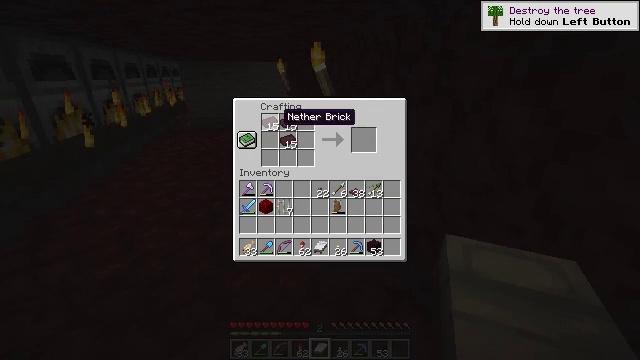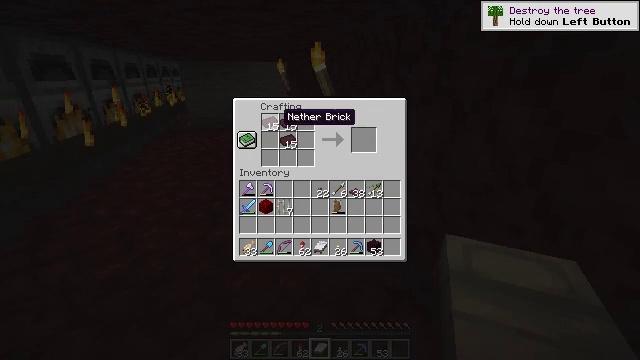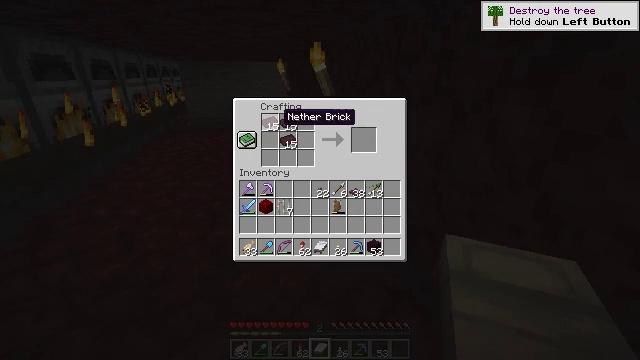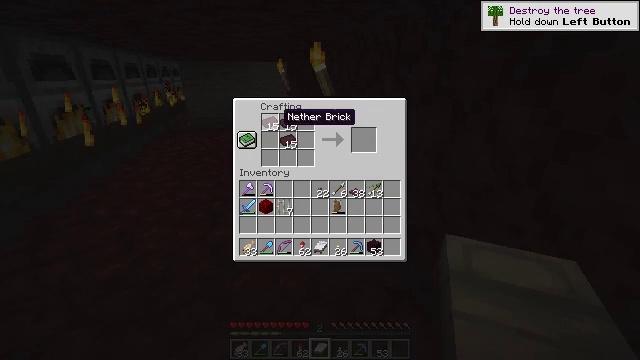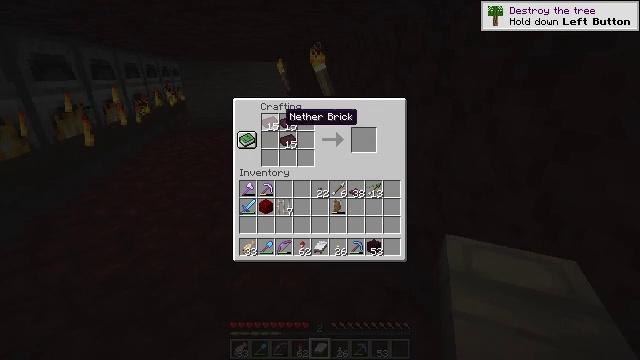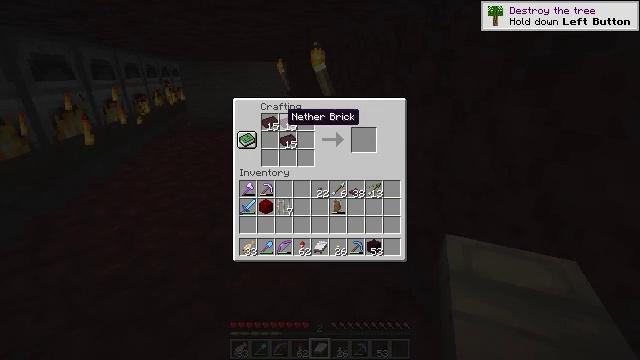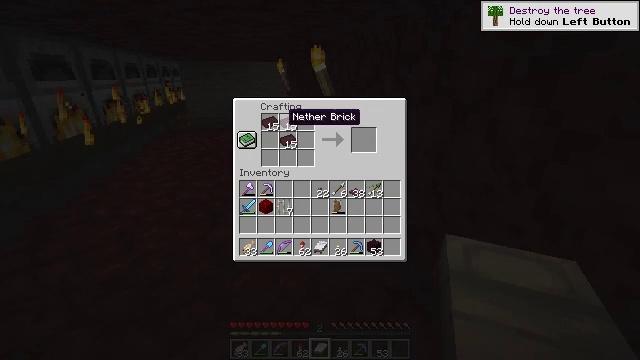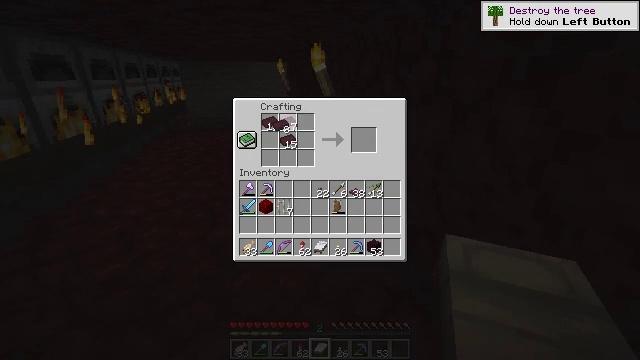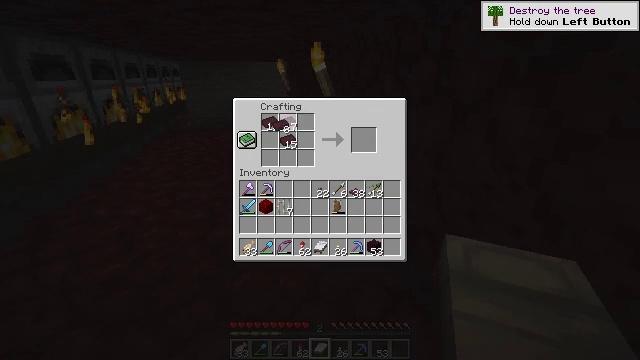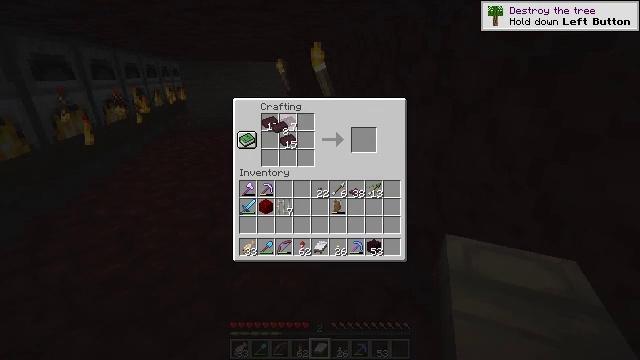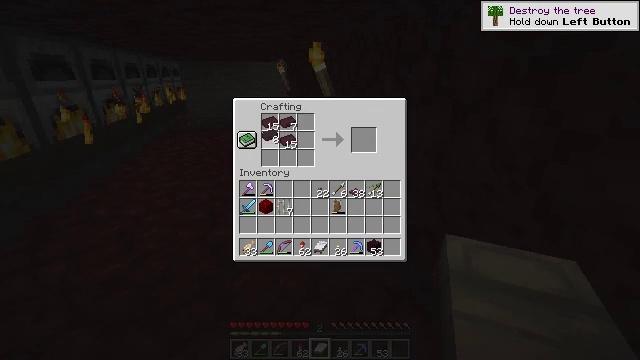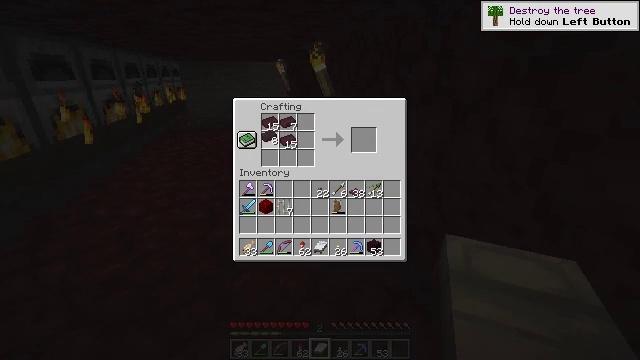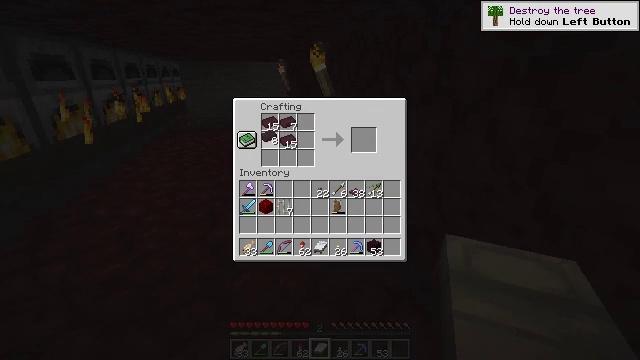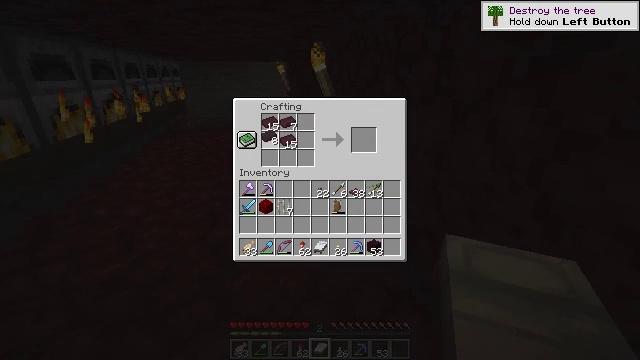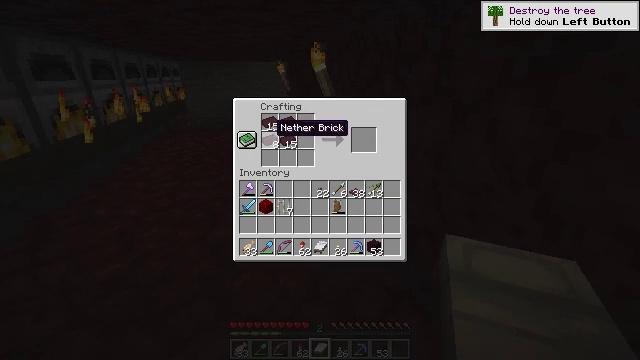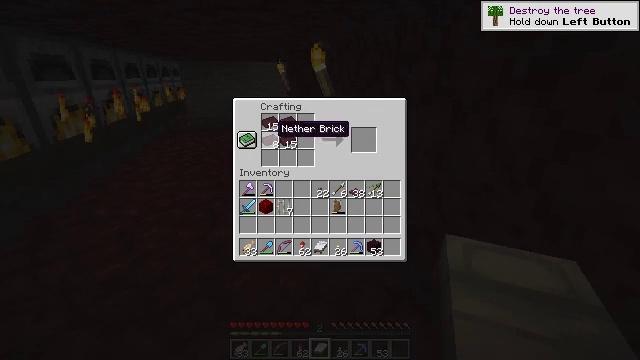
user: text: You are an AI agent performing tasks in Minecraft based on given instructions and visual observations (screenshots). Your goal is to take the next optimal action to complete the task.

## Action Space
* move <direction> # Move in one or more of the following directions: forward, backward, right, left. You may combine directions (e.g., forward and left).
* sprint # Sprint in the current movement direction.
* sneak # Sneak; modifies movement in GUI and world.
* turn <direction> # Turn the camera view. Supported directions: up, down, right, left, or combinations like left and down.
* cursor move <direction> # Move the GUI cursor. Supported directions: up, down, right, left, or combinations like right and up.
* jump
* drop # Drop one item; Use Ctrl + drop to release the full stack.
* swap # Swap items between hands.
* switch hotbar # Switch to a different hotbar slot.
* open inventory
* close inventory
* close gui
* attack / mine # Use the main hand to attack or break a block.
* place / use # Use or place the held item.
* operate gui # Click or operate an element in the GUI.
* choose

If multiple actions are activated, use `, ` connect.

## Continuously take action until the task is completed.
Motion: motion action
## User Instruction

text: Open the furnace and craft nether bricks with netherrack.
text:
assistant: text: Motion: no_op
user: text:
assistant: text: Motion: no_op
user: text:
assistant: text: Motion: no_op
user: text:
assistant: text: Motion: no_op
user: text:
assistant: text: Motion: no_op
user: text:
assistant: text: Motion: no_op
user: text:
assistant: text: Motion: choose
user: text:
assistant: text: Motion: choose
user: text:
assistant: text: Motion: no_op
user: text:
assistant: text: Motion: cursor move left and down
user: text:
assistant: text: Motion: no_op
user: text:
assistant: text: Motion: operate gui
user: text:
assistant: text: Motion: operate gui
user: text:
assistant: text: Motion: no_op
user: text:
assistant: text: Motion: no_op
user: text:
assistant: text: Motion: cursor move right
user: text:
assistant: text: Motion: cursor move right
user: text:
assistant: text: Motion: sneak, cursor move right
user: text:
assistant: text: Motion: sneak, cursor move right
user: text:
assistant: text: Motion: sneak, cursor move right
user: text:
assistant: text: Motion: sneak
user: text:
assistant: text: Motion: sneak
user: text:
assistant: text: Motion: sneak
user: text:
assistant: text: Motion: sneak
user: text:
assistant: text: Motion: sneak
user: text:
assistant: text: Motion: sneak
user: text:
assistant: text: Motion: sneak, choose
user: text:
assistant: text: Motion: sneak, choose
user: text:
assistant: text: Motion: sneak, cursor move left
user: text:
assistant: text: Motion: sneak, cursor move left